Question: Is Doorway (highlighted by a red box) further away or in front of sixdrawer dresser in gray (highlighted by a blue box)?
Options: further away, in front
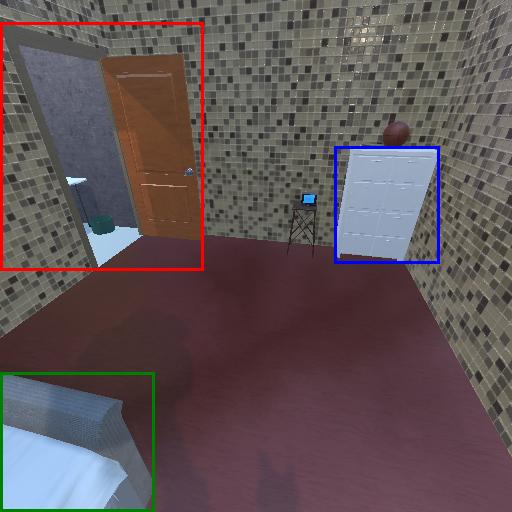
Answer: further away